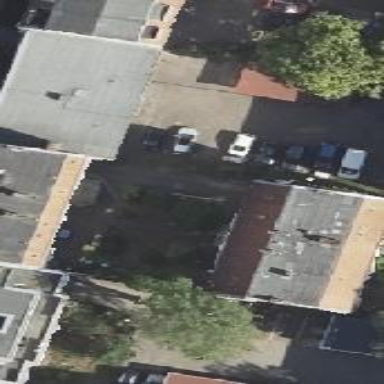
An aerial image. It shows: Residential building with unique double saltbox roof shape.